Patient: sex M, age 71
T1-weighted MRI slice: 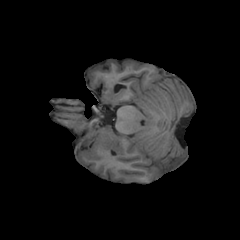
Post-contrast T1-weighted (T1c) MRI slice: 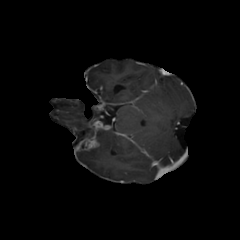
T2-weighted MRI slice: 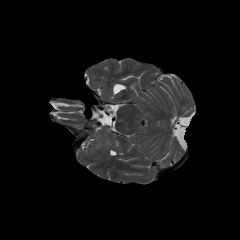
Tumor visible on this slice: yes
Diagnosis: Glioblastoma, IDH-wildtype
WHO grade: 4